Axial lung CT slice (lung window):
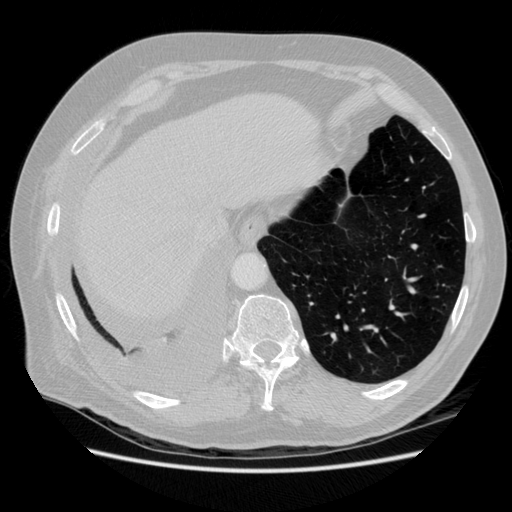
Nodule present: no